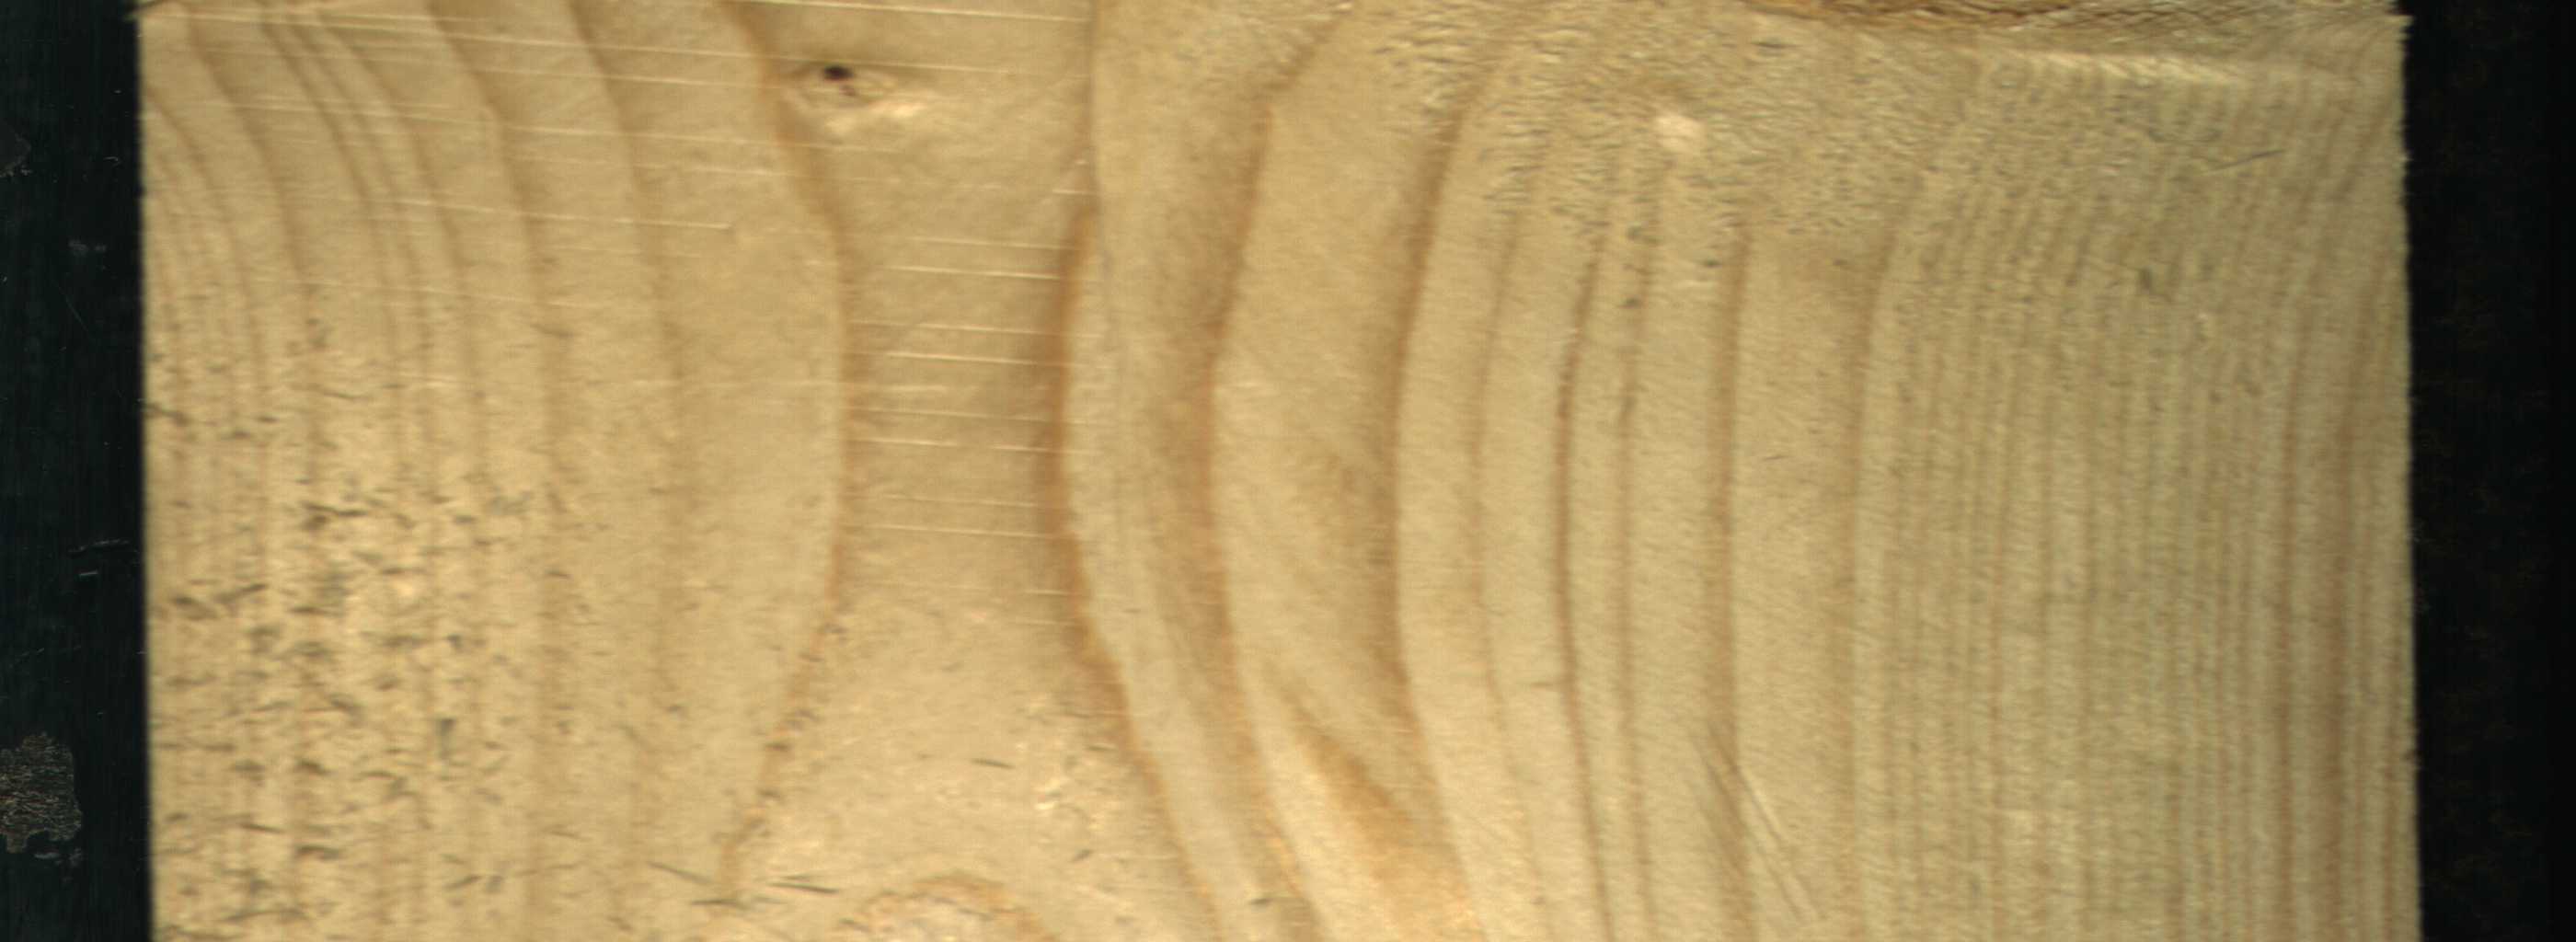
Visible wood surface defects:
Live_Knot